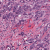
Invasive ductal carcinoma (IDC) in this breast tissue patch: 1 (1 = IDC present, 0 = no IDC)